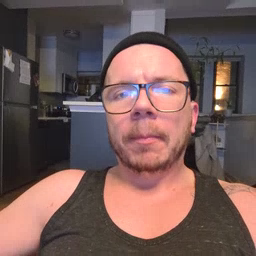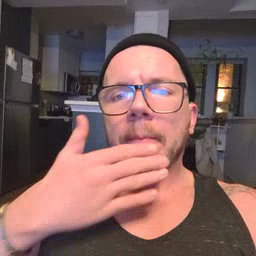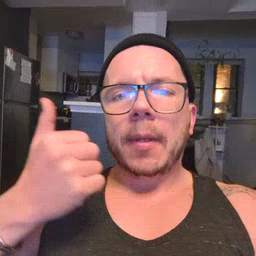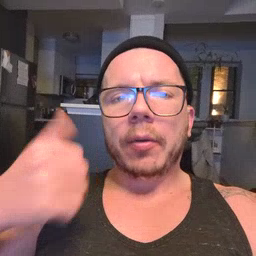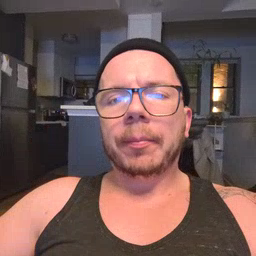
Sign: better